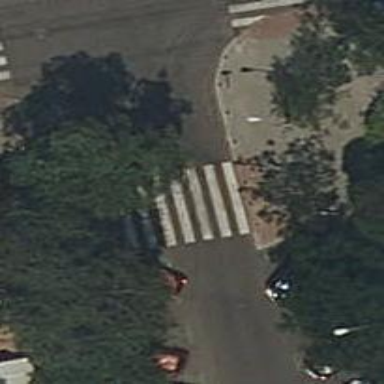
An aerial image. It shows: Uncontrolled crossing on the road.